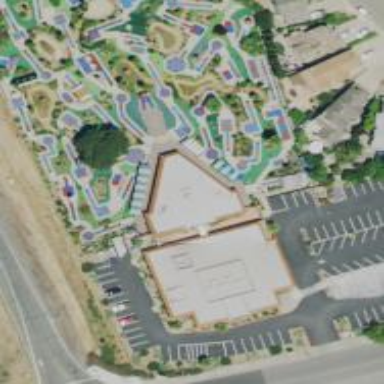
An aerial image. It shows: Miniature golf leisure land.